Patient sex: F
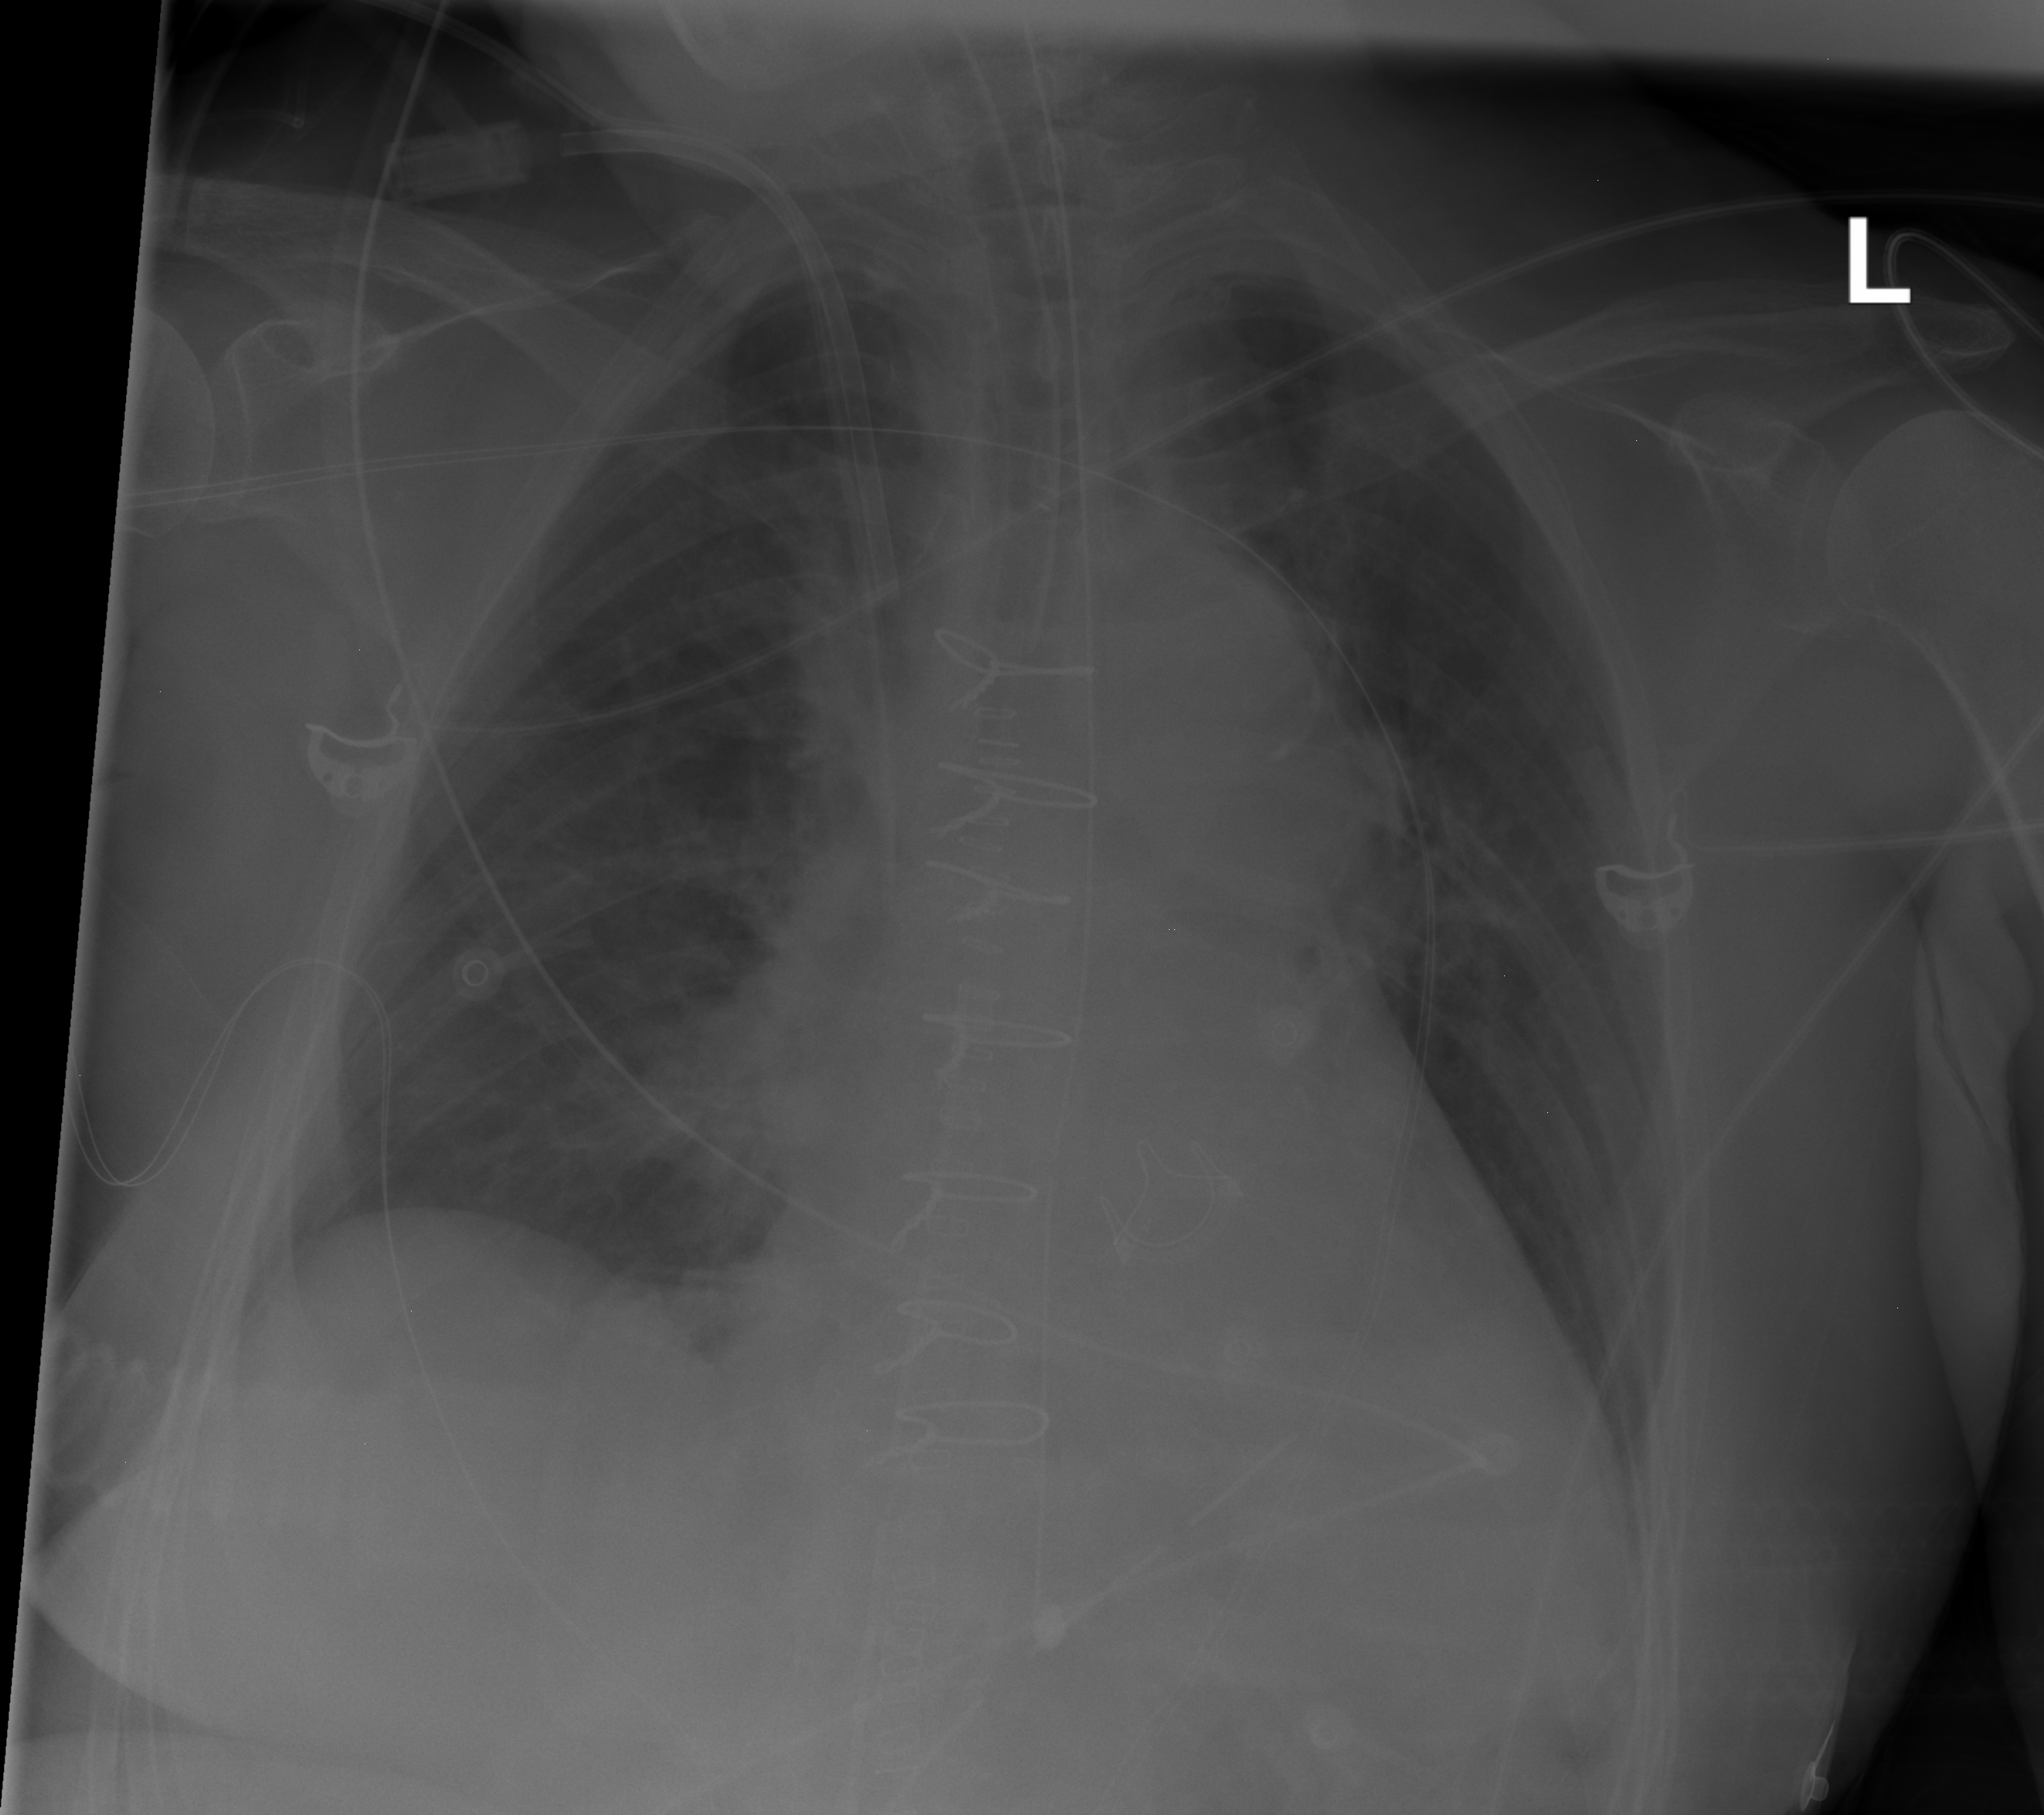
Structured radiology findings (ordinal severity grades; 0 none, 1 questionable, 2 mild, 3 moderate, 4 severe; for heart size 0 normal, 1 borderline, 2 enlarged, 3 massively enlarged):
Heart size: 2
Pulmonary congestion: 2
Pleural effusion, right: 1
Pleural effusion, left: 0
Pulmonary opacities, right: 1
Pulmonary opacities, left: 0
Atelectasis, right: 2
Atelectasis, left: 0